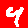
Digit: 4